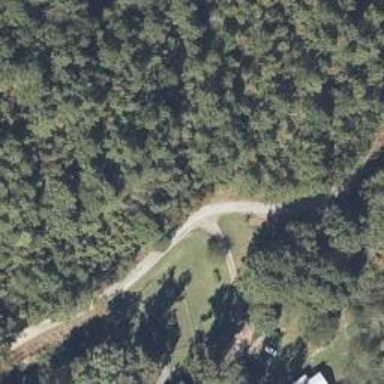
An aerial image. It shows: Unclassified road.